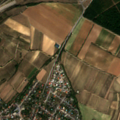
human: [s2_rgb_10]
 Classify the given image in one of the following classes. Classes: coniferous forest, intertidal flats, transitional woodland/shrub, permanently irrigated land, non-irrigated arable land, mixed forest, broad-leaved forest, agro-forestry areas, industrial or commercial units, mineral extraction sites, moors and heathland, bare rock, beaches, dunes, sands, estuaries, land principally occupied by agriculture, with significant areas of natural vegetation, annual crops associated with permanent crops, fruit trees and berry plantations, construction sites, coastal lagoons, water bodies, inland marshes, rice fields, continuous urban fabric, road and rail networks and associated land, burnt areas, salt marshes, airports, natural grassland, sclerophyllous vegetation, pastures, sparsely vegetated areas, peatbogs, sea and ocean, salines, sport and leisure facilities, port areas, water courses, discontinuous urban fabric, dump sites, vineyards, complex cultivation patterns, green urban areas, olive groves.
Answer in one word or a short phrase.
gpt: discontinuous urban fabric, non-irrigated arable land, vineyards, land principally occupied by agriculture, with significant areas of natural vegetation, broad-leaved forest